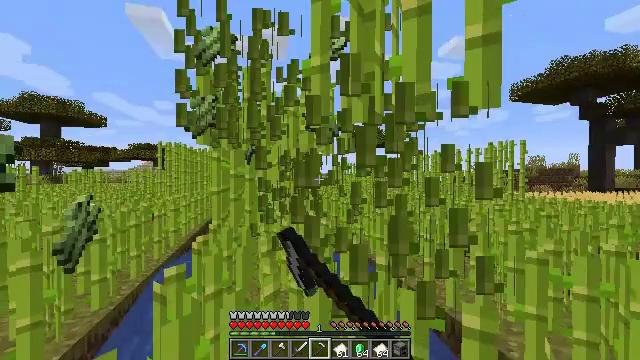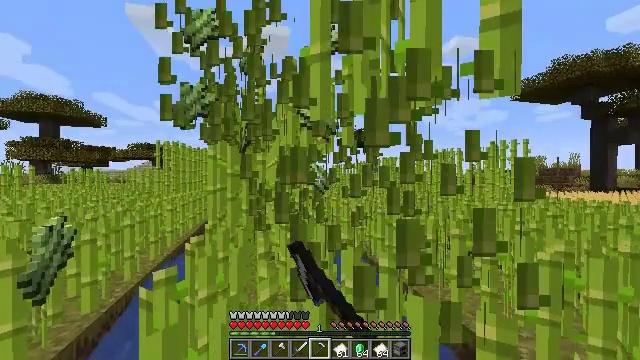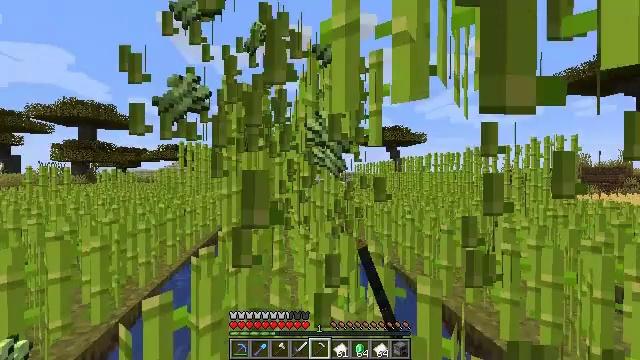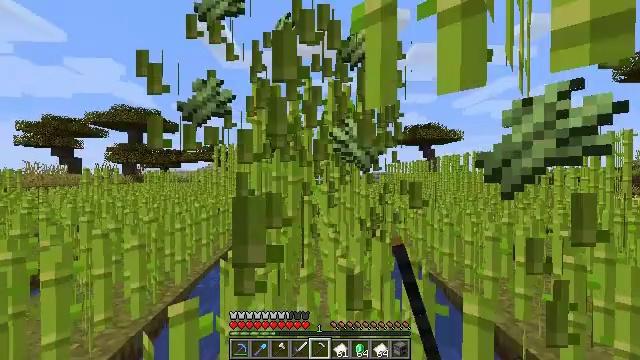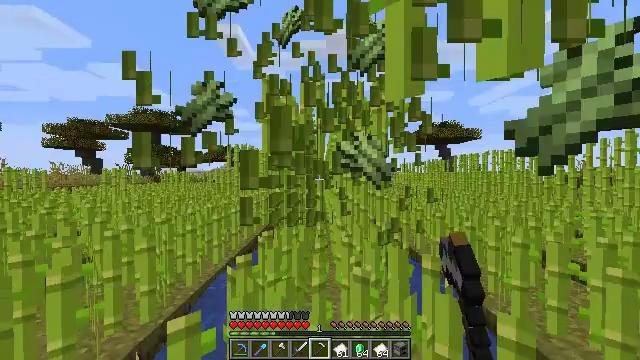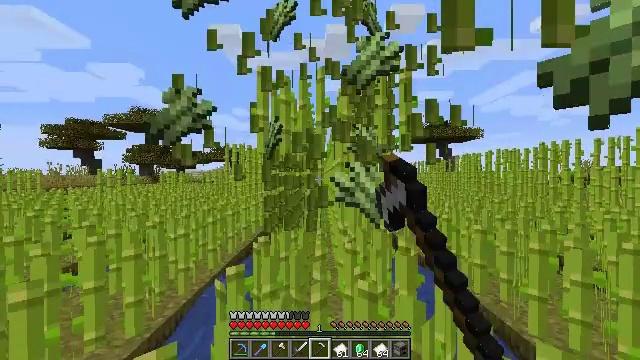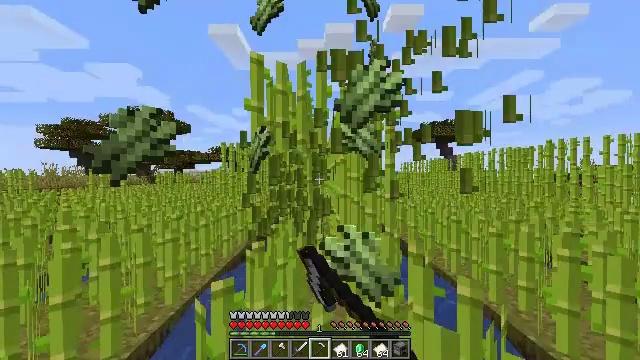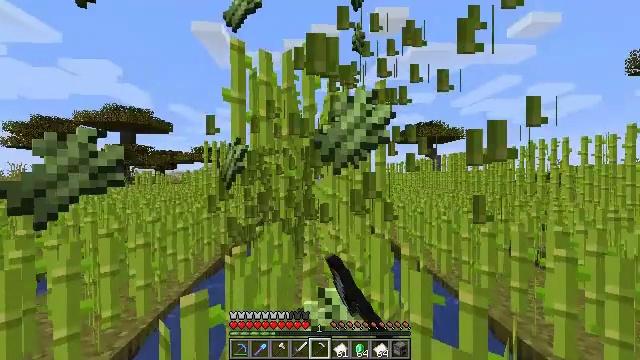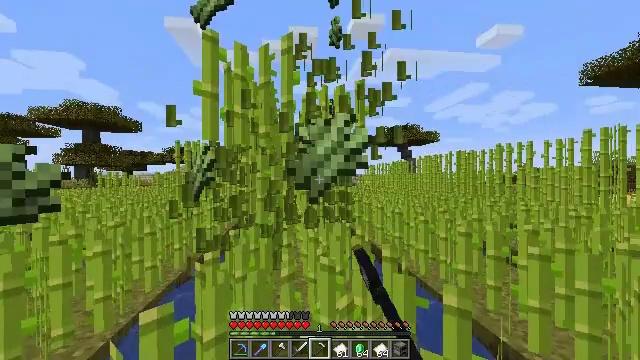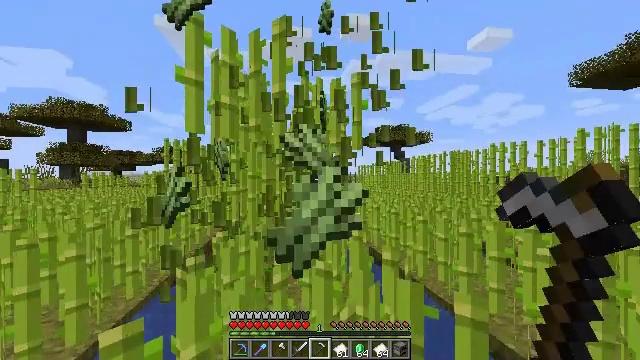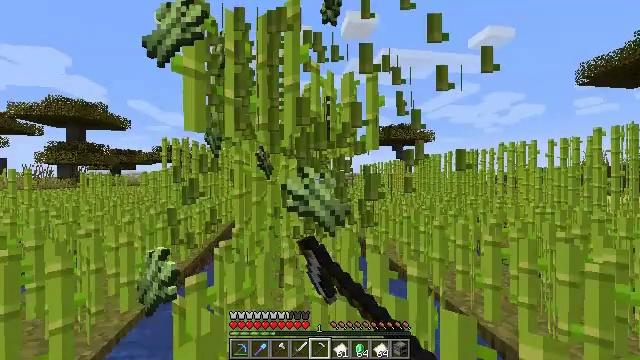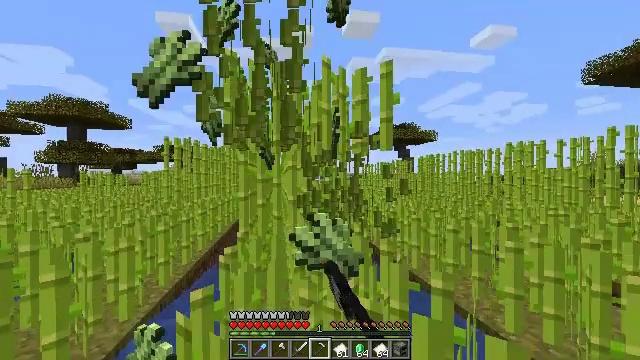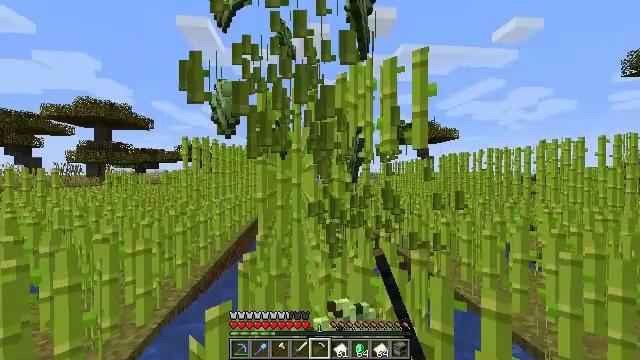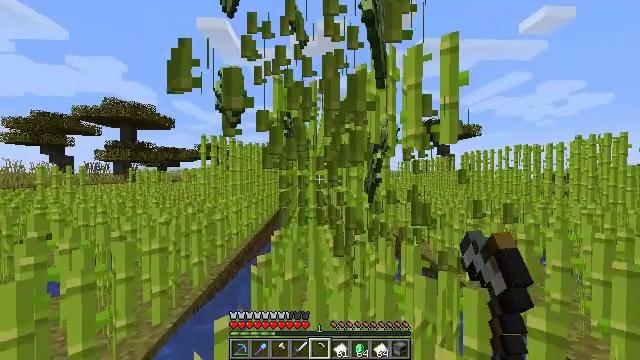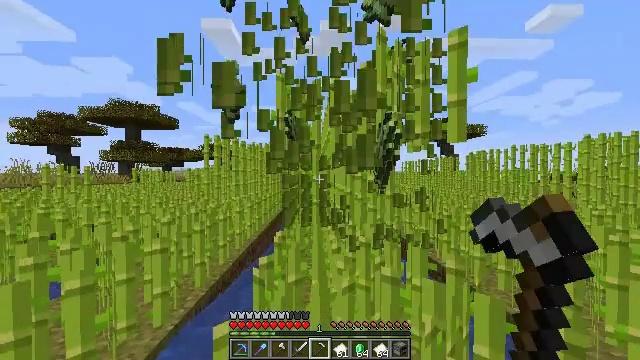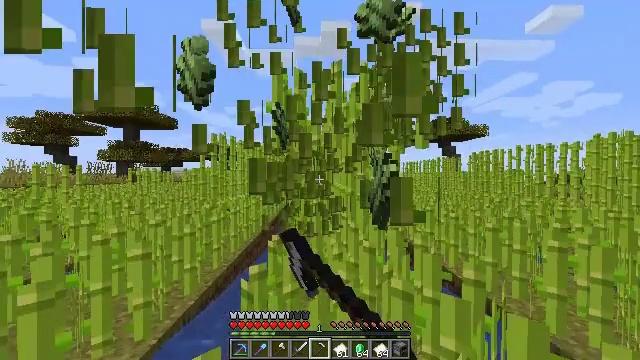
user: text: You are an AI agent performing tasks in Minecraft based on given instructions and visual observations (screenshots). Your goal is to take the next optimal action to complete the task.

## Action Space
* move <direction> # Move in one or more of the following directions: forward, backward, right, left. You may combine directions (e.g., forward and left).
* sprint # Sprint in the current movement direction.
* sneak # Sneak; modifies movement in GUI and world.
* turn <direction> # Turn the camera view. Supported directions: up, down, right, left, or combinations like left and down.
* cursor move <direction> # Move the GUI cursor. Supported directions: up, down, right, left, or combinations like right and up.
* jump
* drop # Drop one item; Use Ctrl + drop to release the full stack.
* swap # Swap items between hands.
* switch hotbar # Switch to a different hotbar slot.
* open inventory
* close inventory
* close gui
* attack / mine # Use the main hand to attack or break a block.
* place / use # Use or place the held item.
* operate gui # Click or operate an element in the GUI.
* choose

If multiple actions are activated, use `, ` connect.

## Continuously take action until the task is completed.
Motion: motion action
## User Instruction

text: Collect sugar cane near water sources.
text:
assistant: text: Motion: move forward, attack / mine
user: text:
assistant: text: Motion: move forward, turn left, attack / mine
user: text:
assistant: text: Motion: move forward, turn left, attack / mine
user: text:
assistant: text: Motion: move forward, turn left, attack / mine
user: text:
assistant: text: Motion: move forward, attack / mine
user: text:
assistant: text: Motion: move forward, attack / mine
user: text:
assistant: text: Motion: move forward, turn right, attack / mine
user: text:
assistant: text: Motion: move forward, turn right, attack / mine
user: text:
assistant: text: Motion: move forward and move left, turn right, attack / mine
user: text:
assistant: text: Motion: move forward and move left, attack / mine
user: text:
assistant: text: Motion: move forward and move left, attack / mine
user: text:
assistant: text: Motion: move forward, turn left, attack / mine
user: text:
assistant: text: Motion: move forward, turn left, attack / mine
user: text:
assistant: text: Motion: move forward, attack / mine
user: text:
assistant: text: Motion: move forward, attack / mine
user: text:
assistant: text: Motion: move forward, turn right, attack / mine
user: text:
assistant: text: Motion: move forward, turn right, attack / mine
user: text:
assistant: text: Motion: move forward, turn right, attack / mine
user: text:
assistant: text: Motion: move forward, attack / mine
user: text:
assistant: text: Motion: move forward, attack / mine
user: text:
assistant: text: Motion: move forward, turn left, attack / mine
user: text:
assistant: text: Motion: move forward, turn left, attack / mine
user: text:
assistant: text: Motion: move forward, turn left, attack / mine
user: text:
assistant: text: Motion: move forward, attack / mine
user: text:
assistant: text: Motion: move forward, turn right, attack / mine
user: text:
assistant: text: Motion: move forward, turn right, attack / mine
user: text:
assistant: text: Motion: move forward, turn right, attack / mine
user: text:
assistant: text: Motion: move forward, attack / mine
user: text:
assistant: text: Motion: move forward, attack / mine
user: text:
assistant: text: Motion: move forward, turn left, attack / mine